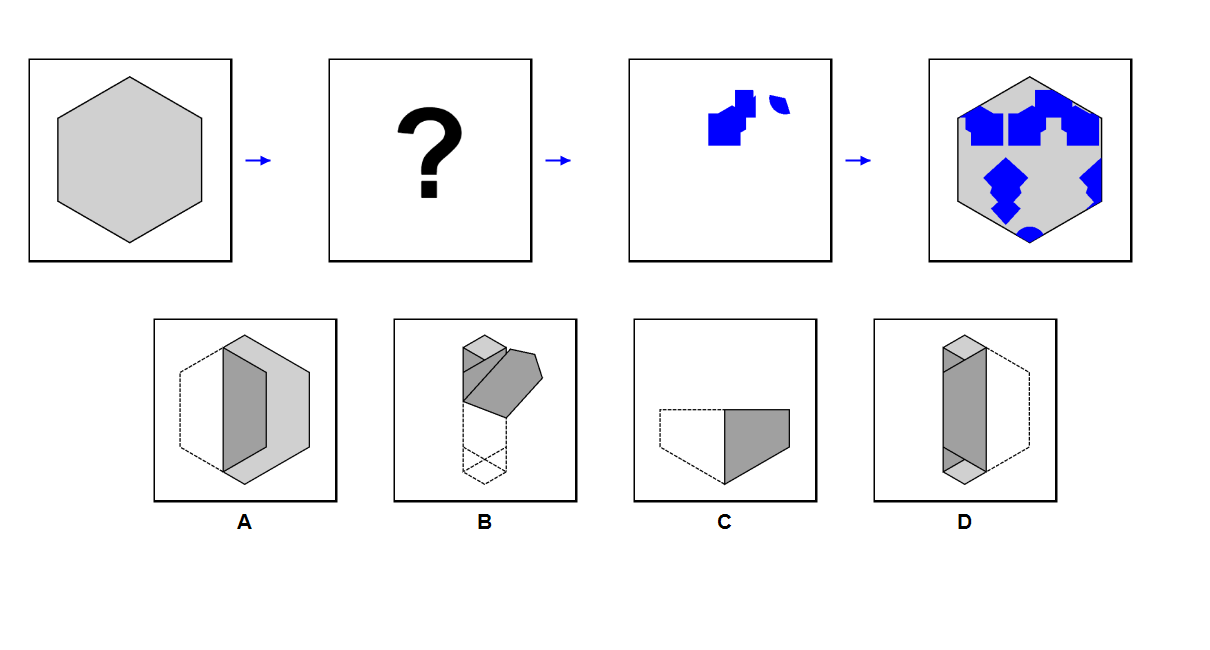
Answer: C